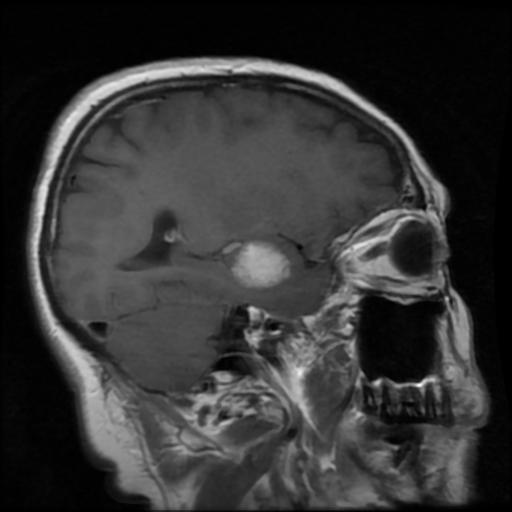
Label: meningioma